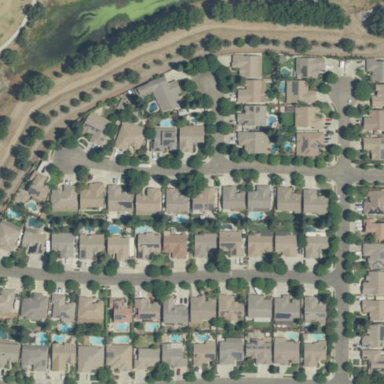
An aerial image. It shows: Residential neighbourhood.